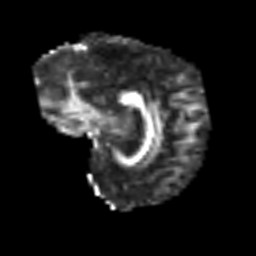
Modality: FA
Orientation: sagittal
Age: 39
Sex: male
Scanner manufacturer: siemens
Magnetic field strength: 3 T
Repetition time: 3.2 s
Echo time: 0.081 s